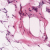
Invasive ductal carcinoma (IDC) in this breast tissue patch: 0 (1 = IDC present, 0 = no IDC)